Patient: sex M, age 22
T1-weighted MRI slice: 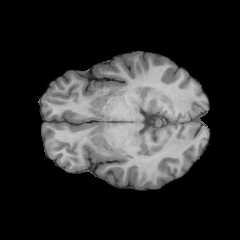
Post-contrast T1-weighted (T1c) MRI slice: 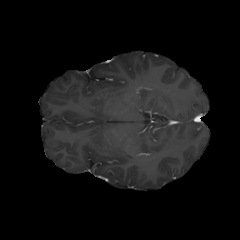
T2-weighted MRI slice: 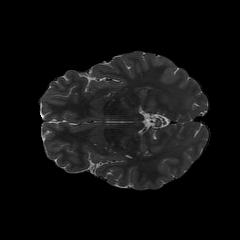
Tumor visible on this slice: no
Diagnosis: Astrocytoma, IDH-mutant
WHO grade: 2